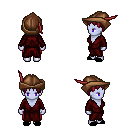
a pixel art fantasy rpg character, female body template, dark elf, purple skin, red robe, red pants, brunette plain hairstyle, leather cap, black slippers, four views (front, back, left, right), 2x2 character sprite sheet, small pixel art, hard edges, no anti-aliasing